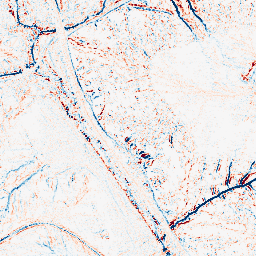
Category: edge_preserving
Decomposition family: median
Decomposition parameters: size: 5
Upsampling method: regularized
Upsampling parameters: scale: 2
lambda_reg: 0.001
Upsampling scale: 2